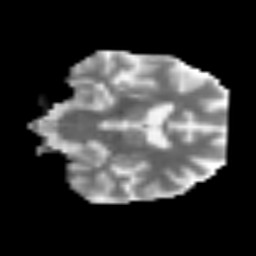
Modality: MD
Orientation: coronal
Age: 64
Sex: male
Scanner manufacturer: siemens
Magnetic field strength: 3 T
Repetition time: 3.2 s
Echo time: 0.081 s